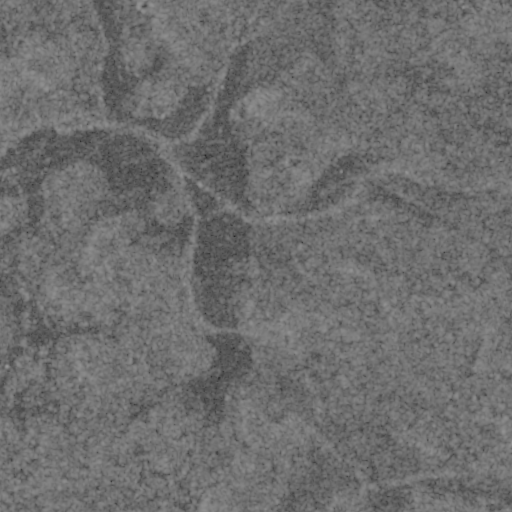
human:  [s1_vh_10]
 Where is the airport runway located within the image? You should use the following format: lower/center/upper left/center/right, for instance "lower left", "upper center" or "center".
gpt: The airport runway is located in the center right of the image.
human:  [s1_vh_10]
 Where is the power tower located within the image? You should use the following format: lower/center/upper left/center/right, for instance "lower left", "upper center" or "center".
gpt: There is no power tower in the image.

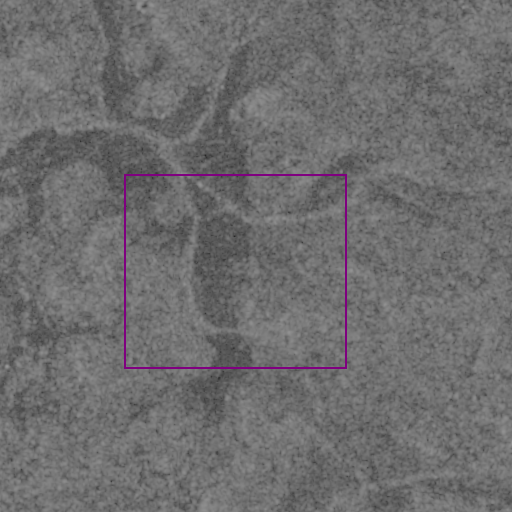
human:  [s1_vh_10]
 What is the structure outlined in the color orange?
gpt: There is no orange outline.
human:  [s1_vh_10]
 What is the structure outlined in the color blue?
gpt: There is no structure outlined in blue.